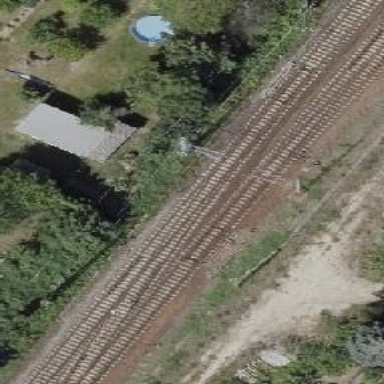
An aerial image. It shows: Railway switch with the turnout side on the right.